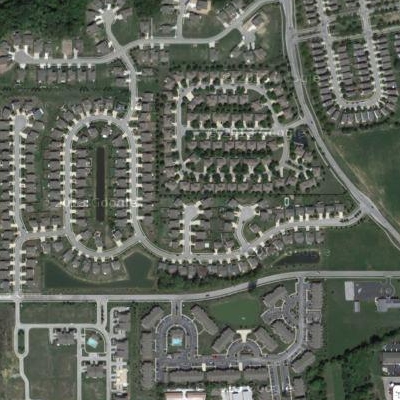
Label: Resident